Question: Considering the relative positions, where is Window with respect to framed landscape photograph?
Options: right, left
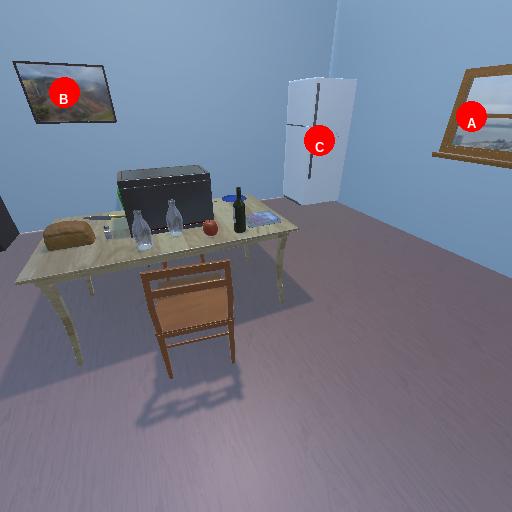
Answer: right